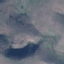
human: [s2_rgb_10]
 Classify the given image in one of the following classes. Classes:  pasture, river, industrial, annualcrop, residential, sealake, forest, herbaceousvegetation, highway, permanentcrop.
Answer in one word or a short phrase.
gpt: HerbaceousVegetation